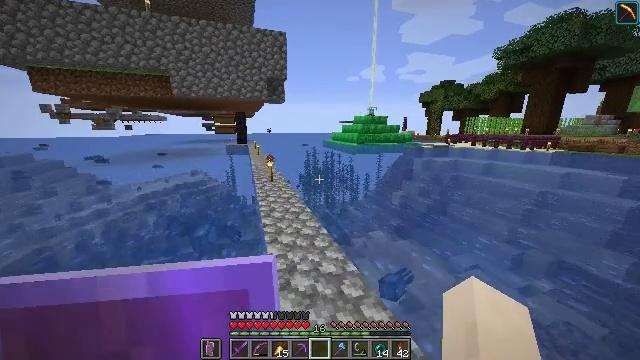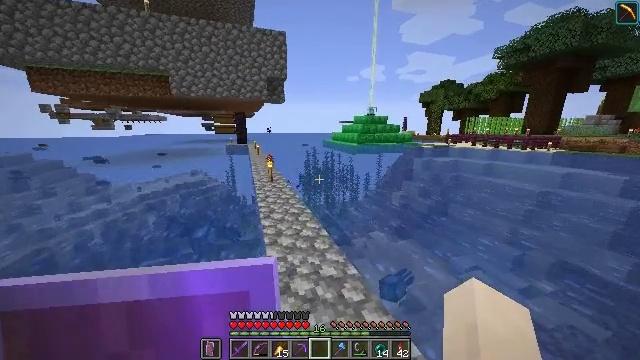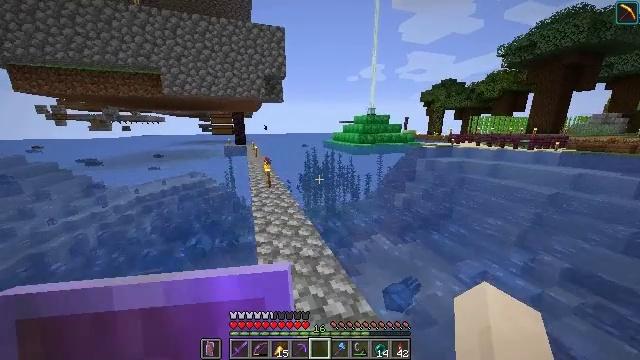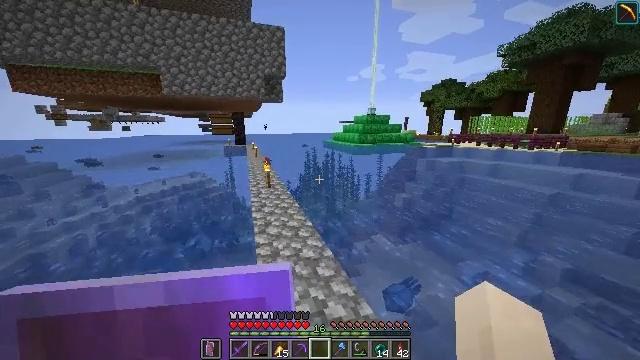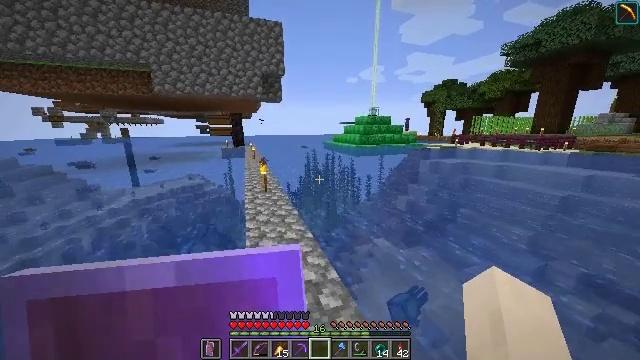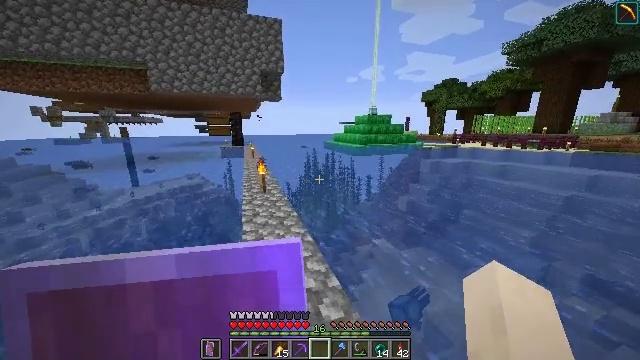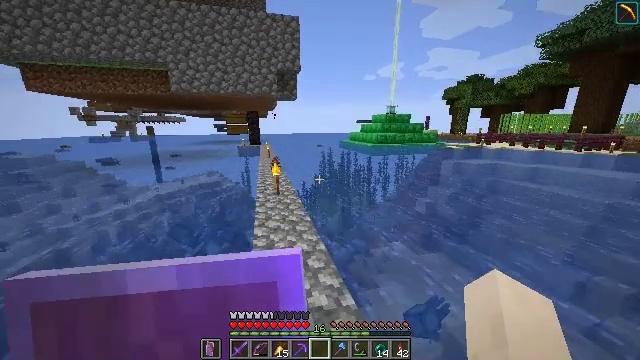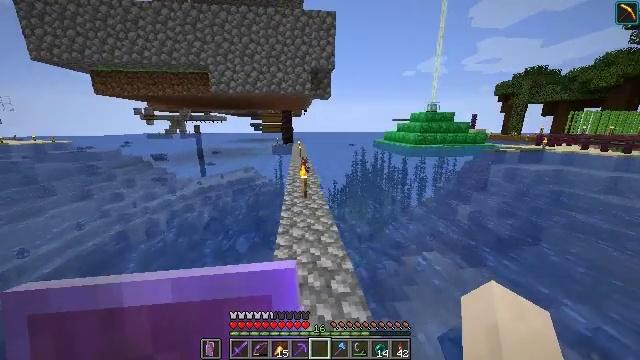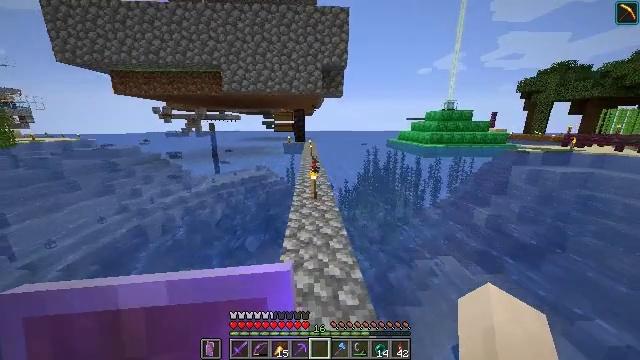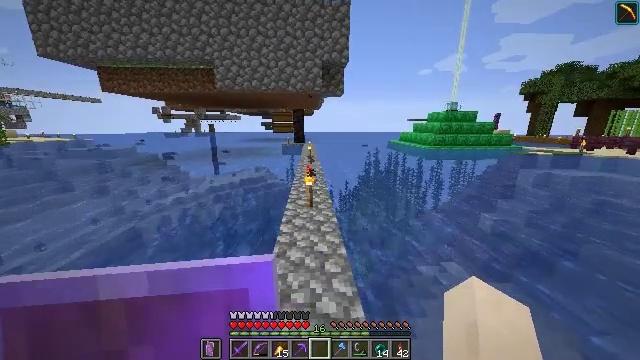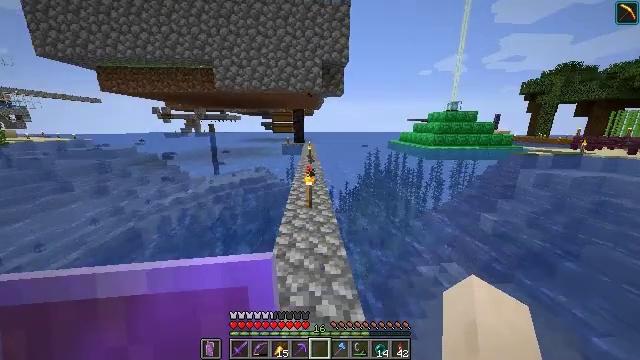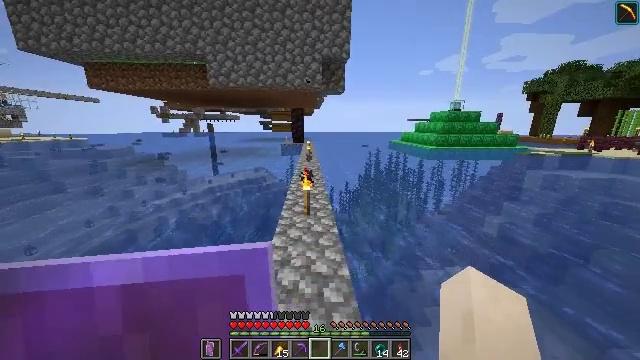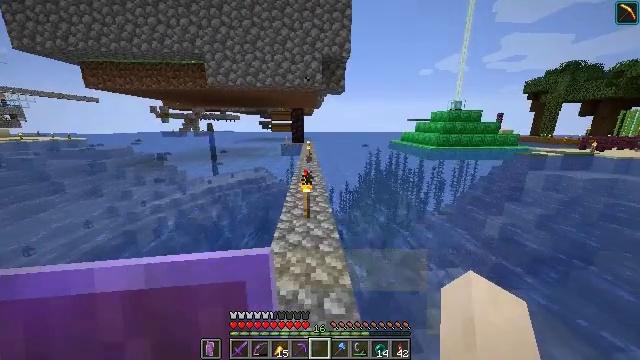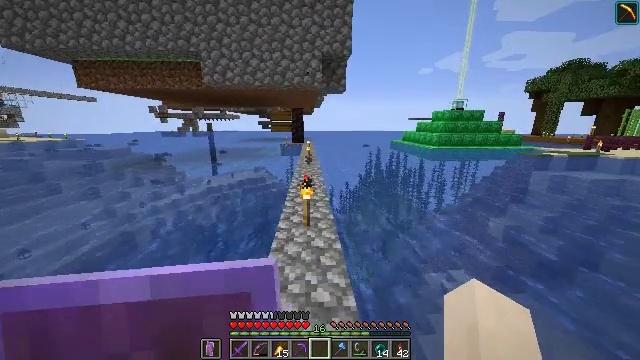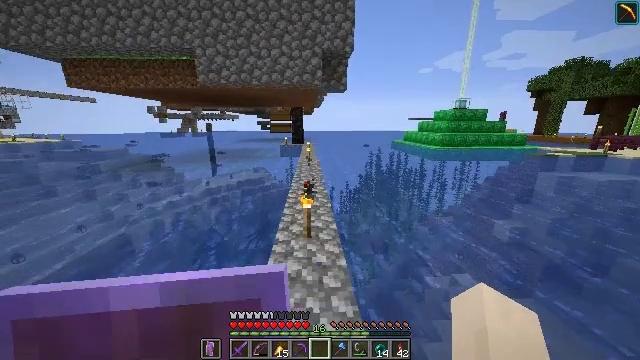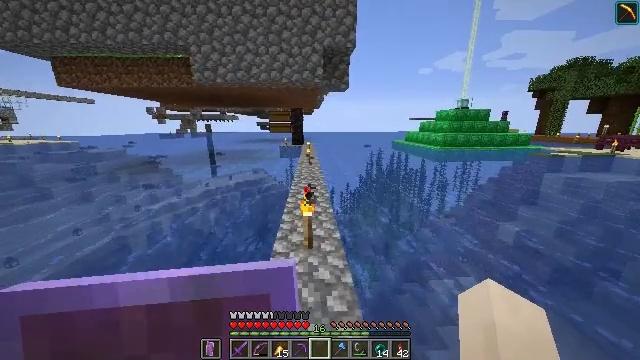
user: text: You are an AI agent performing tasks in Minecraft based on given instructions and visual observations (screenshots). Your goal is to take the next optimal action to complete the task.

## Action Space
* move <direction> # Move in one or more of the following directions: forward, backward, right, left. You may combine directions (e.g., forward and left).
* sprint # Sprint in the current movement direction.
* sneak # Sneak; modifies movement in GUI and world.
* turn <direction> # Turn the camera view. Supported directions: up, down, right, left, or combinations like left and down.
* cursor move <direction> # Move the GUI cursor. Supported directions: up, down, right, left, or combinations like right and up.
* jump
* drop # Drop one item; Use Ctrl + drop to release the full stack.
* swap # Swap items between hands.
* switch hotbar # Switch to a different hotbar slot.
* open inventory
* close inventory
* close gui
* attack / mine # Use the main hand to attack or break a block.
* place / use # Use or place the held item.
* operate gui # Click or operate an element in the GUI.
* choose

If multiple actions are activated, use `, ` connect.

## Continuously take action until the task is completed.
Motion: motion action
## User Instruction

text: Gather the emerald block from a structure.
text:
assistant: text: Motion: move forward, sprint
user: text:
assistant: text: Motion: move forward, sprint
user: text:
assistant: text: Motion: move forward, sprint
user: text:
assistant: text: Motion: move forward, sprint
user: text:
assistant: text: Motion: move forward, sprint
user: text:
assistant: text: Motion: move forward, sprint, turn left
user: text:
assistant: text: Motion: move forward, sprint, turn left
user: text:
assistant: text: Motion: move forward, sprint, turn left
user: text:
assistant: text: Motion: move forward, sprint
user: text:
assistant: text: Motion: move forward, sprint
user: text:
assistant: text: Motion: move forward, sprint
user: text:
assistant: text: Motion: move forward, sprint
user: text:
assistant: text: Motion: move forward, sprint
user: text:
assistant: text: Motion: move forward, sprint
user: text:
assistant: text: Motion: move forward, sprint
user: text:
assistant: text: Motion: move forward, sprint
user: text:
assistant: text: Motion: move forward, sprint
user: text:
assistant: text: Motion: move forward, sprint, jump
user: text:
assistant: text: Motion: move forward, sprint, turn right, jump
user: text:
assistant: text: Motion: move forward, sprint, turn right and down, jump
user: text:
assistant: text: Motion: move forward, sprint, turn right, jump
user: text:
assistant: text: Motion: move forward, sprint, jump
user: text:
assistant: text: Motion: move forward, sprint
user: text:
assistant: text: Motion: move forward, sprint
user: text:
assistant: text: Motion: move forward, sprint
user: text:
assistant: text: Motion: move forward, sprint
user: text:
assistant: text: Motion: move forward, sprint
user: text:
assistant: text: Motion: move forward, sprint, jump
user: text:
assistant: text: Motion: move forward, sprint, turn left and up, jump
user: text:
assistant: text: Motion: move forward, sprint